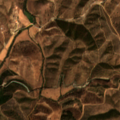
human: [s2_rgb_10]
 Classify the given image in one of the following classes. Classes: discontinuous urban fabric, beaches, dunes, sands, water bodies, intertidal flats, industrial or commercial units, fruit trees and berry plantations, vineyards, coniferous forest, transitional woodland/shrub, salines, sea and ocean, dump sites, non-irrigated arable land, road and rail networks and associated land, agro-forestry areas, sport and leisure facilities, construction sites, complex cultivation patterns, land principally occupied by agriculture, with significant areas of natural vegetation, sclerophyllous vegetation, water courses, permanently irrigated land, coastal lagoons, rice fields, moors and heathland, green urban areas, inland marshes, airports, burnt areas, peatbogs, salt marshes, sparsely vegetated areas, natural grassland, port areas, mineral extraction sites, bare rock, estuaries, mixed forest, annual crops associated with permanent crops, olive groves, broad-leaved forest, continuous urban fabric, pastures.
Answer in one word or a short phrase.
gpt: pastures, land principally occupied by agriculture, with significant areas of natural vegetation, transitional woodland/shrub